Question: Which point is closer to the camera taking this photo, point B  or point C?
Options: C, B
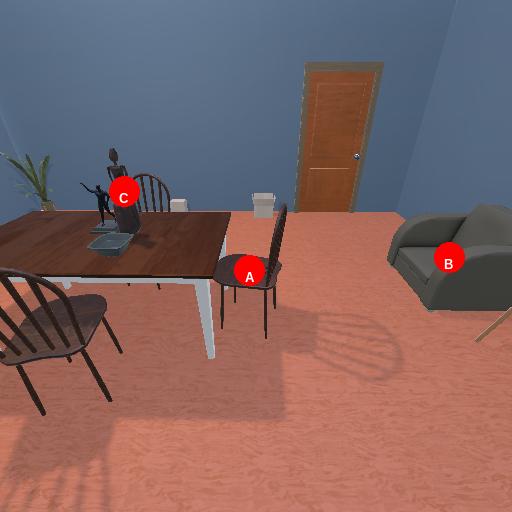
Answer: C